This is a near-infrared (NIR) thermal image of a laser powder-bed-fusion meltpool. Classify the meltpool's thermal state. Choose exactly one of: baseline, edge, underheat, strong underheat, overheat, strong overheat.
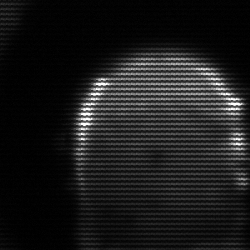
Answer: edge